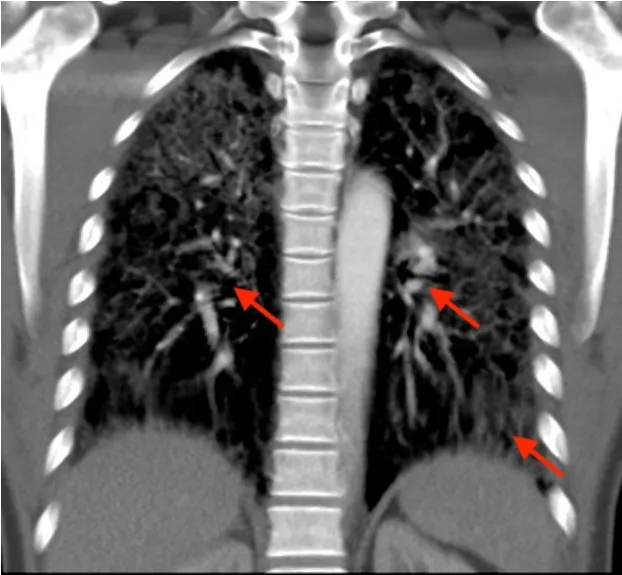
Computed tomography scan showing extensive bronchial wall thickening, interlobular septal thickening, and ground glass haziness on both lower lobes with bilateral hilar and mediastinal lymphadenopathy (pathological alterations marked with red arrows).
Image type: radiology (ct)